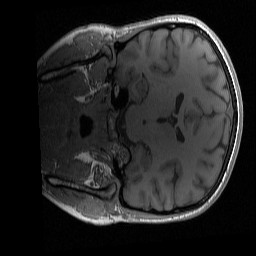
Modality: T1w
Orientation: coronal
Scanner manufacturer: siemens
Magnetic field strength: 3 T
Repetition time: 2 s
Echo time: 0.0022 s